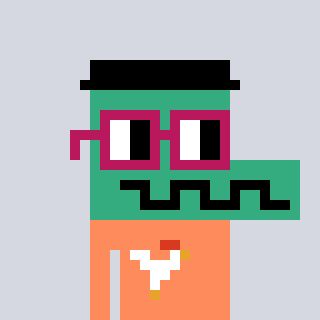
a pixel art character with square dark red glasses, a crocodile-shaped head and a peachy-colored body on a cool background